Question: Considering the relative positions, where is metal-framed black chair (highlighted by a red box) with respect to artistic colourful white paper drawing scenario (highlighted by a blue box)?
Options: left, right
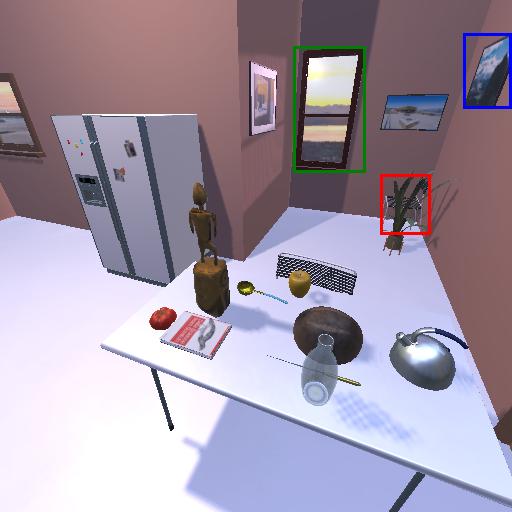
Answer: left